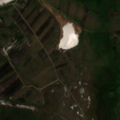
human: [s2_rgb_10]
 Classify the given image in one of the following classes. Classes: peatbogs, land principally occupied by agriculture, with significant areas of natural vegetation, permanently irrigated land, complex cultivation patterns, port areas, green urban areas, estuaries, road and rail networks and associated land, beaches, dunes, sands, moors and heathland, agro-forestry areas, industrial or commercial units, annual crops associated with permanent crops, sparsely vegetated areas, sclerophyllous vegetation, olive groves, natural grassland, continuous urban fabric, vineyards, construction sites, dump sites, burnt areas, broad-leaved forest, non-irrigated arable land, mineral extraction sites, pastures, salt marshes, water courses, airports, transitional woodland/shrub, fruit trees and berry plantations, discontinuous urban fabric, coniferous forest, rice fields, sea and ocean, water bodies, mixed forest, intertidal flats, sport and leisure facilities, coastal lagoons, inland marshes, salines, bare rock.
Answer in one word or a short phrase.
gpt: non-irrigated arable land, vineyards, complex cultivation patterns, natural grassland, inland marshes, water bodies